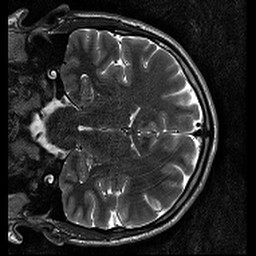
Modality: T2w
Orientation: coronal
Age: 33
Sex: male
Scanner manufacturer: siemens
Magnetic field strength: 3 T
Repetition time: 11.39 s
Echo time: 0.09 s